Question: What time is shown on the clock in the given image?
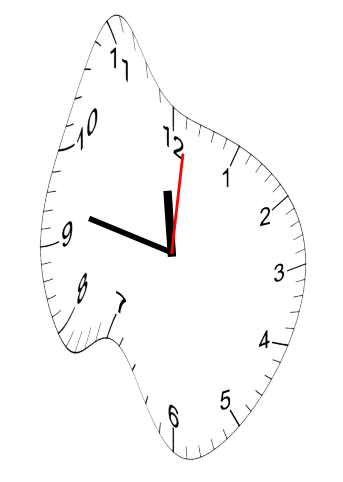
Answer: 11:47:01